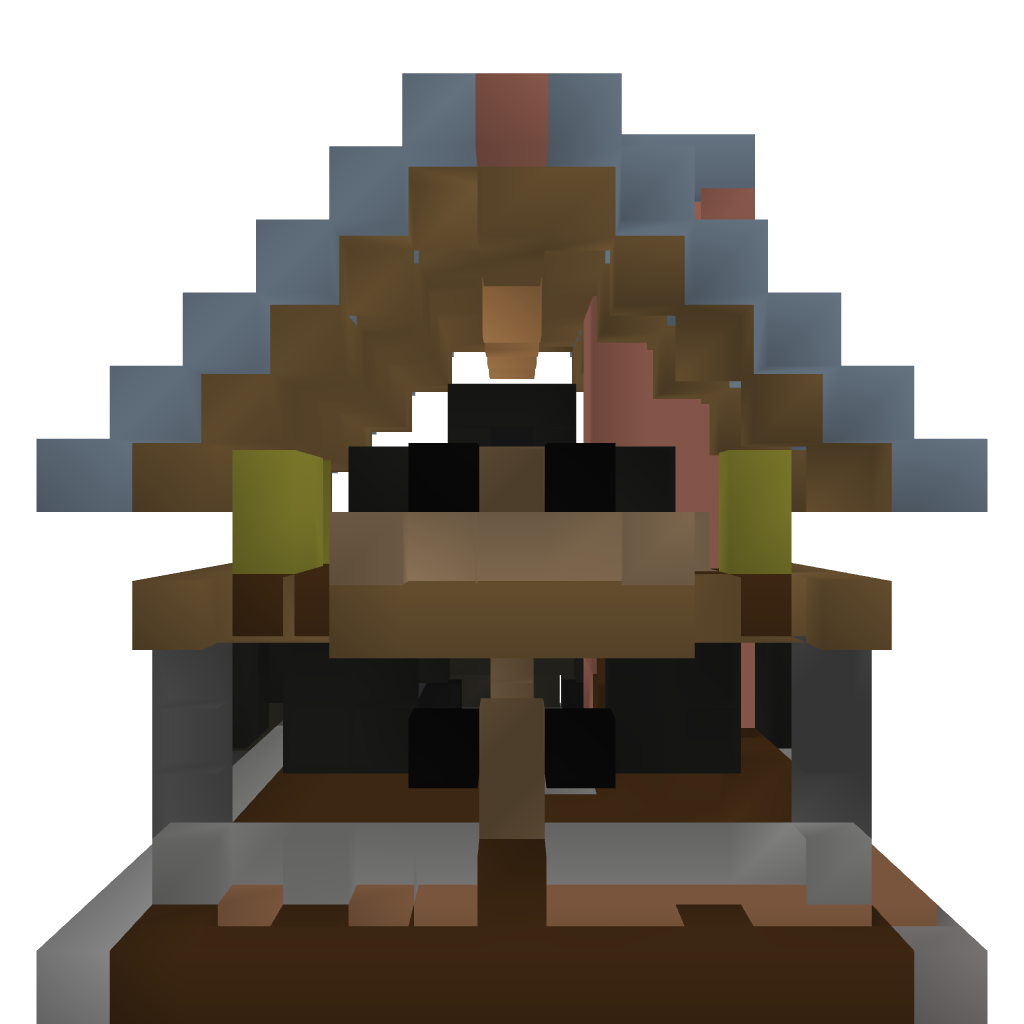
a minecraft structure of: House 2